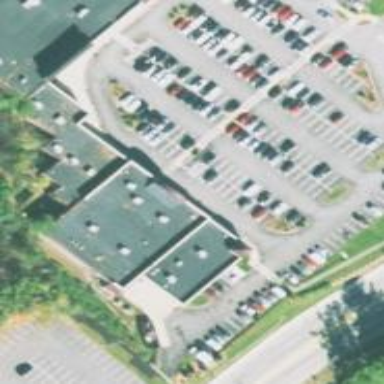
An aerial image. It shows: Veterinary facility.